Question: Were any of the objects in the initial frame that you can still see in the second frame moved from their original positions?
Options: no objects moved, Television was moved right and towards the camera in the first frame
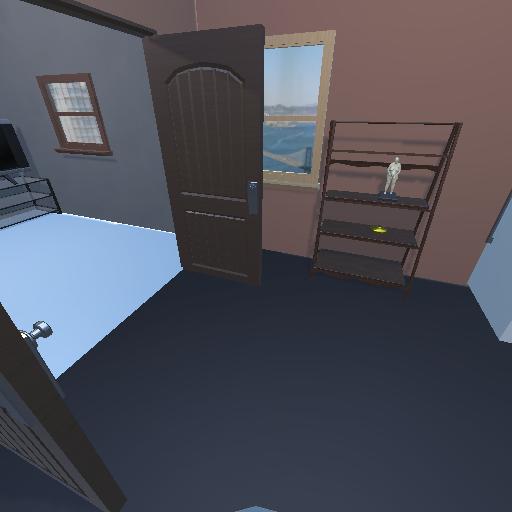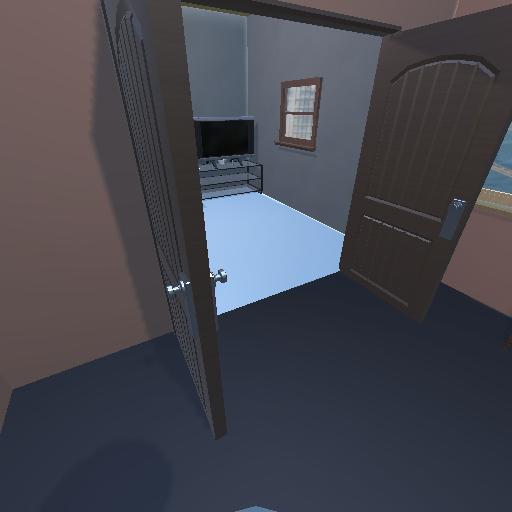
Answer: no objects moved